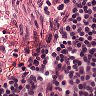
Metastatic tissue present: no